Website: lowes
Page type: customer-info-address
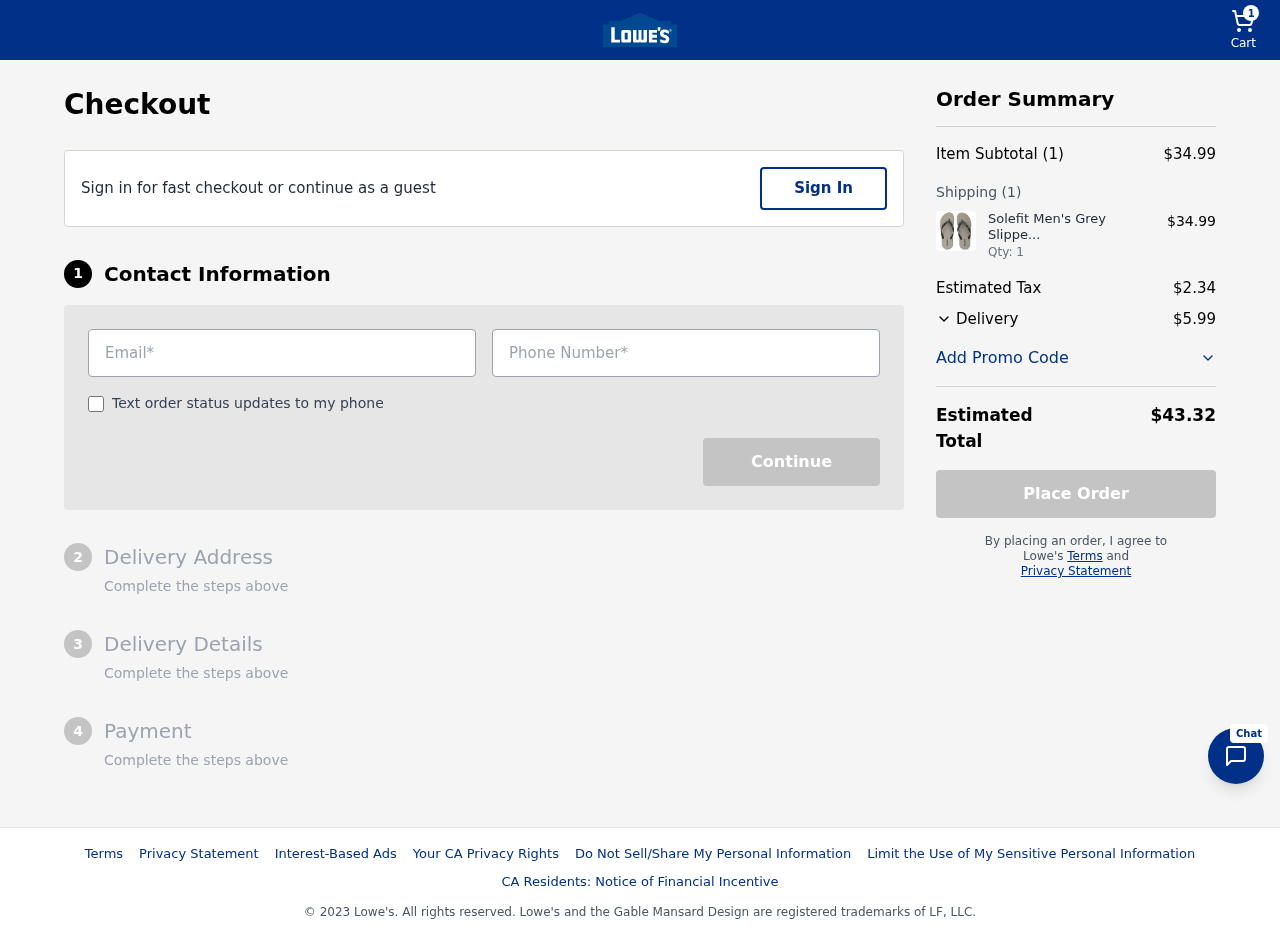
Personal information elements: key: PII_EMAIL
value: laurenwilson@hotmail.com
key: PII_PHONE
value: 8993644317
Product elements: key: PRODUCT1_NAME
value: Solefit Men's Grey Slippers-8 UK (42 EU) (SLFT-0081)
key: PRODUCT1_PRICE
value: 34.99
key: PRODUCT1_QUANTITY
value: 1
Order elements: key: ORDER_NUM_ITEMS
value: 1
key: ORDER_SUBTOTAL
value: $34.99
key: ORDER_NUM_ITEMS2
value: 1
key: ORDER_TAX
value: $2.34
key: ORDER_SHIPPING_COST
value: $5.99
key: ORDER_TOTAL
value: $43.32